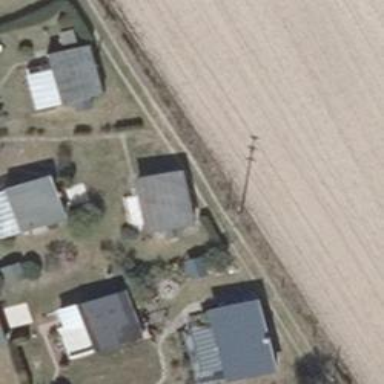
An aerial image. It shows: Minor power line with three cables.